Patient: sex F, age 31
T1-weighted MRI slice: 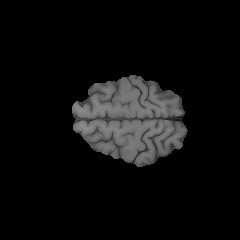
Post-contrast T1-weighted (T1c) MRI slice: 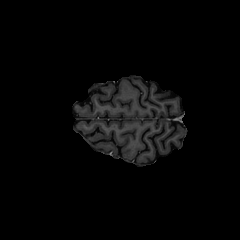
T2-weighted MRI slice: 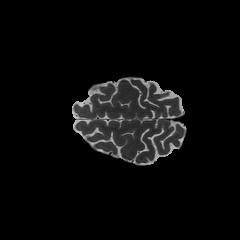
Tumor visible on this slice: no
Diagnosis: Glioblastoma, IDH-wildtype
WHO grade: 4